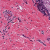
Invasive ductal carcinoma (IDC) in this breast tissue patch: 0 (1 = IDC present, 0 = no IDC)